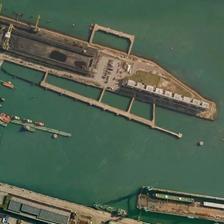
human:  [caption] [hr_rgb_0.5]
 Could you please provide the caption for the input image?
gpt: several boats are in a large port near a wharf .

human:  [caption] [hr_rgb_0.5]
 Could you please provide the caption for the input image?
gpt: several boats are in a large port near a wharf .

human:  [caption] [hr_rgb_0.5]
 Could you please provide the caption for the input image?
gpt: a lawn is between the road and the port .

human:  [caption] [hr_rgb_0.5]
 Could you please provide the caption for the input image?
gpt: many types of boats are close to the port .

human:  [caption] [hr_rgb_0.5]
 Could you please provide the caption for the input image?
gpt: a lawn is between the road and the port .